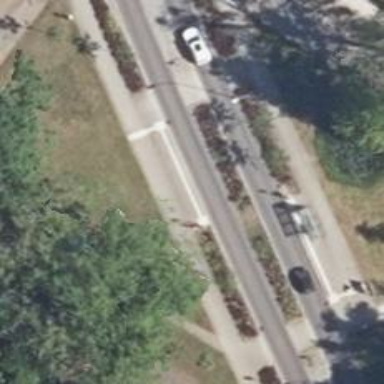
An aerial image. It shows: Tertiary road with asphalt surface and separate sidewalk.